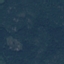
Land use / land cover: Forest